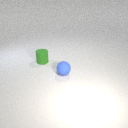
small blue rubber sphere in front of small green rubber cylinder